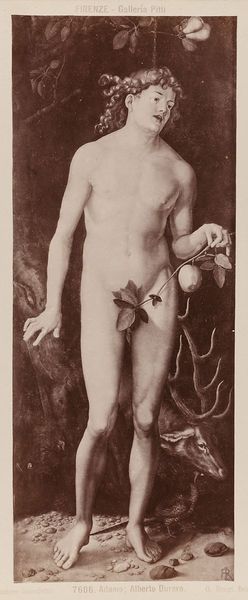
Künstler: Giacomo Brogi
Standort: Hamburg
Institution: Museum für Kunst und Gewerbe Hamburg
Schlagwörter: akt, mann, malerei, foto, fotografie, photographie, adam, photo, albumin, lichtbild, aktdarstellung, bildwerke, angewandte und bildende kunst, hessische systematik, männliche, schwarzweißpositivverfahren, silbersalzverfahren, schwarzweißfotografie, reproduktionsfotografie, kunstreproduktion, reproduktionsphotographie, albuminpapier